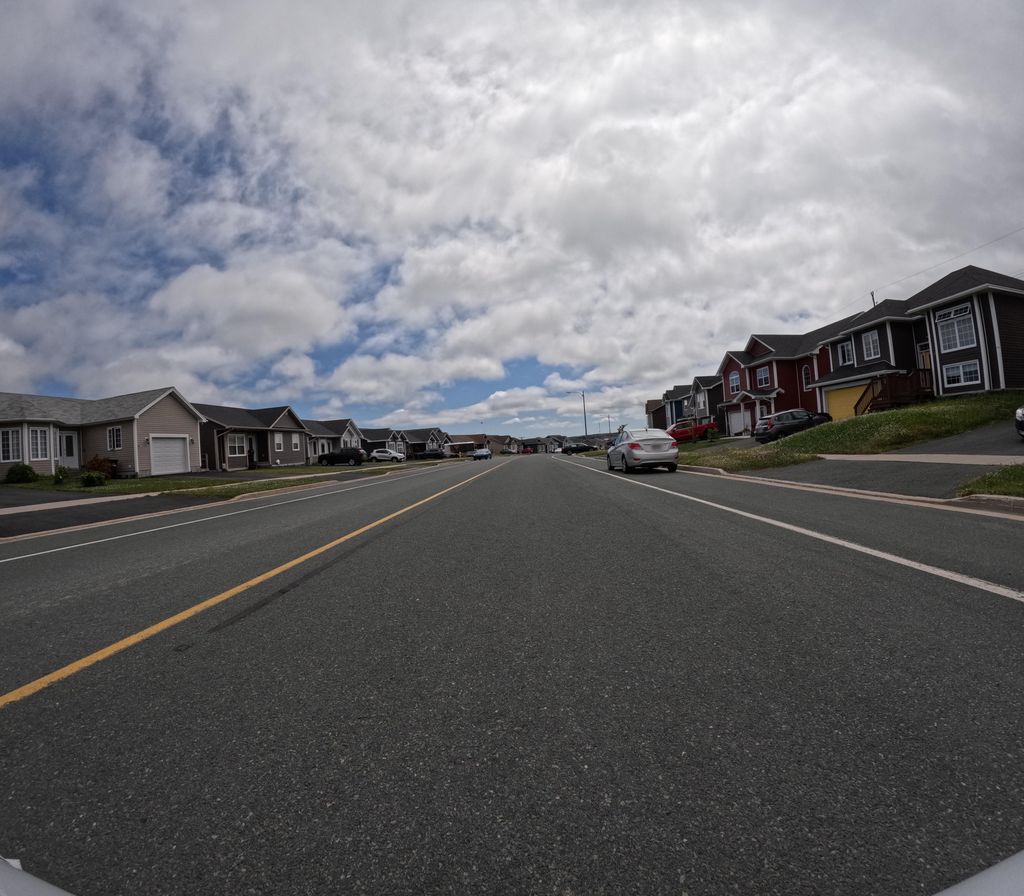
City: st_johns